Question: I have a string:
'''
str = "John: hey, what's your name?.. :haha
Stella: :foo :xx: my name is ... stella :xx:"
'''
I want to replace all smilies in the list 'ary = [":haha", ":xx:", ":foo", ":bar"]' and special characters (except space) with '(.*)' so that it becomes like this:
'''
John(.*) hey(.*) what(.*)s your name(.*) Stella(.*) my name is (.*) stella (.*)
'''

I tried this:
'''
str.gsub(Regexp.new("^#{ary.join('|')}$")) { |w| "(.*)" }.gsub( /[\W ]+/, "(.*)")
# => "John(.*)hey(.*)what(.*)s(.*)your(.*)name(.*)haha(.*)Stella(.*)my(.*)name(.*)is(.*)stella(.*)"
'''
Problem:
-
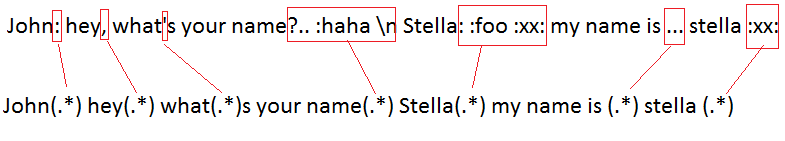
Answer: I have tried creating a more generic approach, but finally came up with a 3-step approach. Since it seems impossible to filter out multiple consecutive '(.*)', I am adding a post-process with the 3rd 'gsub':
'''
str = "John: hey, what's your name?.. :haha
Stella: :foo :xx: my name is ... stella :xx:"
ary = [":haha", ":xx:", ":foo", ":bar"]
print str.gsub(Regexp.new("#{ary.join('|')}")) { |w| "(.*)" }.gsub( /(?>\(\.\*\)|[^\w ]+)/, "(.*)").gsub(/\(\.\*\)(?>\s*\(\.\*\))*/,"(.*)")
'''
Output of a <URL>:
'''
John(.*) hey(.*) what(.*)s your name(.*) Stella(.*) my name is (.*) stella (.*)
'''